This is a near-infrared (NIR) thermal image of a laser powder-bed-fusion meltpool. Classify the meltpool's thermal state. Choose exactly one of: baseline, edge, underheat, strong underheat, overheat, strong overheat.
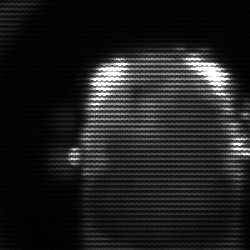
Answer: baseline